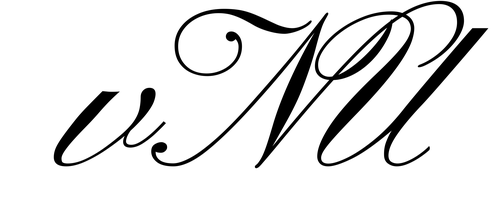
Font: PinyonScript-Regular